Question: I want to remove Apple Watchkit from my App until the new version of IOS is released. This is so I can upload releases of the App until we can upload Watchkit based Apps.
I deleted the 2 Folders:
- -
I then deleted the two Targets of the same name.
I built the App successfully.
I then tried to run the simulator and got a LaunchError = 0.
So something somewhere is not correct.
Did I remove the Watchkit in the correct way or is there a better way of doing it to ensure that all config files are properly adjusted ?

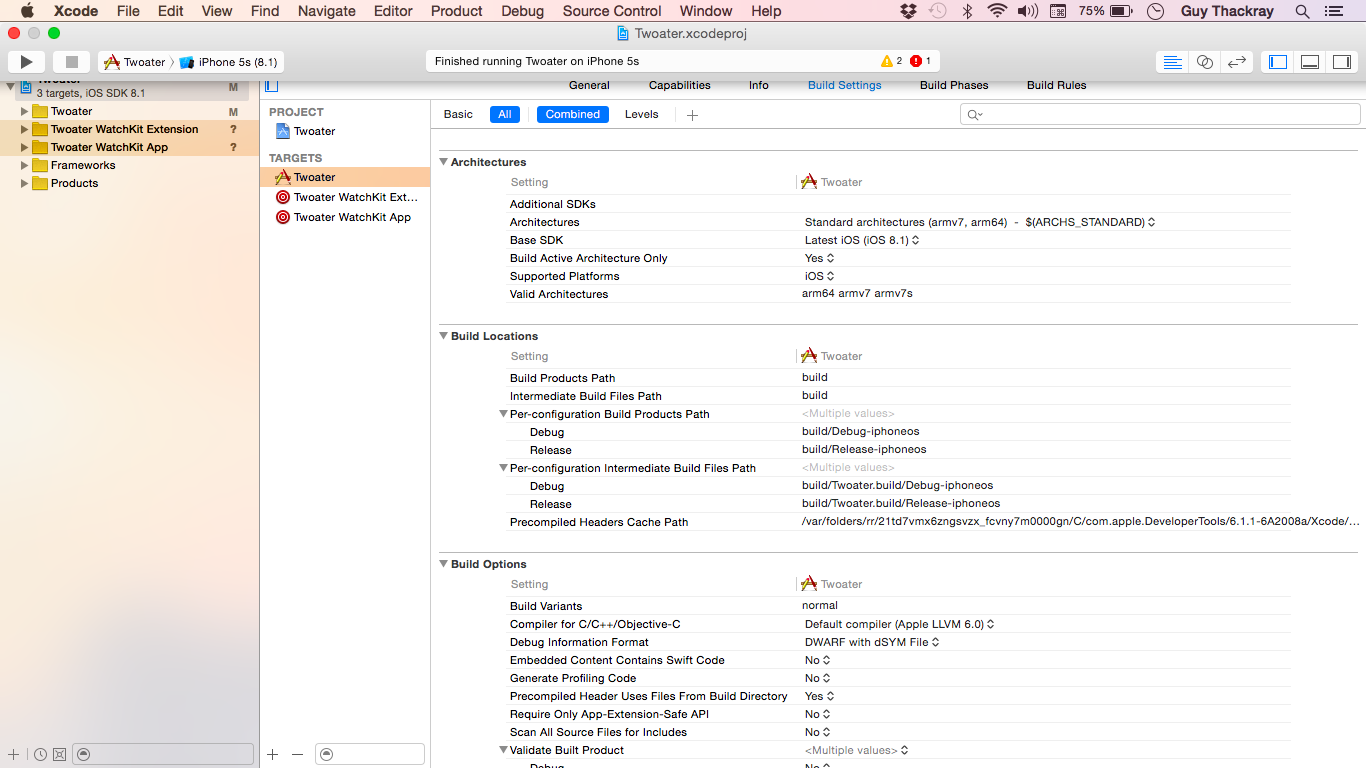
Answer: What you're doing is quite a bit overboard.
You should just create two separate schemes: one which includes the WatchKit App Extension and App (for testing for iOS 8.2) and one that doesn't include it (for testing with iOS 8.1 and submitting to the store).
You'll need to provide more details on your error running in the sim. See <URL>